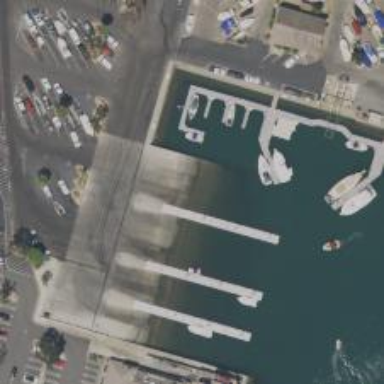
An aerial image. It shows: Slipway on leisure land.